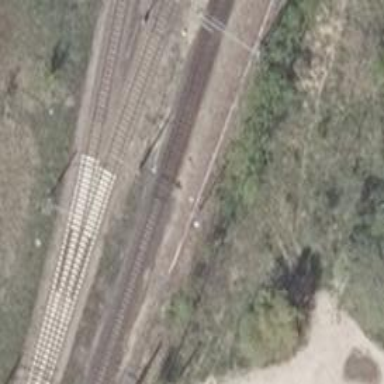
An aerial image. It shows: Railway switch with the turnout on the left side.